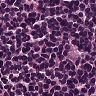
Metastatic tissue present: no